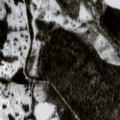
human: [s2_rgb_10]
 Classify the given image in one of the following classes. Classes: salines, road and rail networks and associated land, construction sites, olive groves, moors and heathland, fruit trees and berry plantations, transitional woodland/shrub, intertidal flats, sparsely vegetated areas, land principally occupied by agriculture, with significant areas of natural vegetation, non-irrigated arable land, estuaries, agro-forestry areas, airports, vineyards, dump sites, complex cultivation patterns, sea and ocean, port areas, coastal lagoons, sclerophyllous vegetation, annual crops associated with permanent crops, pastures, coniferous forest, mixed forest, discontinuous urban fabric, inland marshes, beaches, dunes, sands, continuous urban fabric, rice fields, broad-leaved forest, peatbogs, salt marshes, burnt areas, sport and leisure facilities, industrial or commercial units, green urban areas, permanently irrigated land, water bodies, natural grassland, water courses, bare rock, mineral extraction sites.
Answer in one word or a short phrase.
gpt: coniferous forest, mixed forest, transitional woodland/shrub, peatbogs